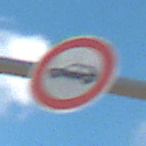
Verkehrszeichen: VerbotPersonenkraftwagen
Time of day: Midday
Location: Outdoor (Nature)
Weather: PartlyCloudy
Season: Autumn
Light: Natural